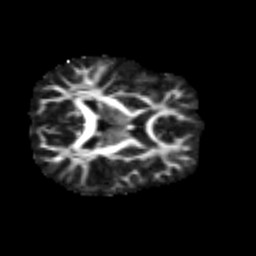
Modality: FA
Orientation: axial
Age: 22
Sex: female
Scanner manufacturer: siemens
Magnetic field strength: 3 T
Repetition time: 2.3 s
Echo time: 0.085 s